Question: I am making a shopping cart lie this pic I attached

The sum of the product is depent on the buyer
my question is how can I press update button to update all QTY of the product?
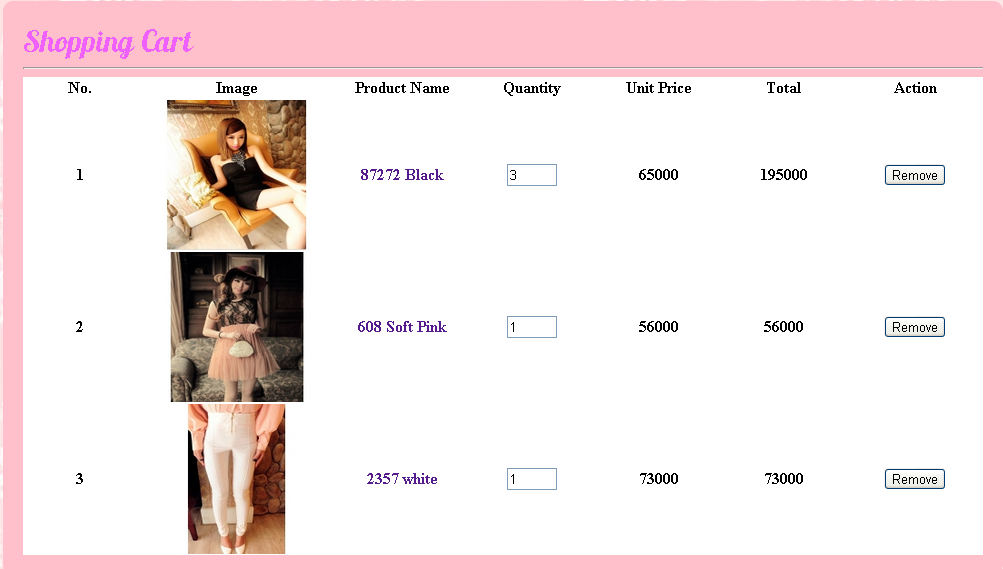
Answer: You will want to use Javascript to update the form itself.
'''
$(document).ready( function() {
$(".update_button").click( function() {
//update the quantities here.
});
});
'''